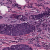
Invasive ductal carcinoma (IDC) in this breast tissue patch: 0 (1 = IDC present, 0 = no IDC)